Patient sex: F
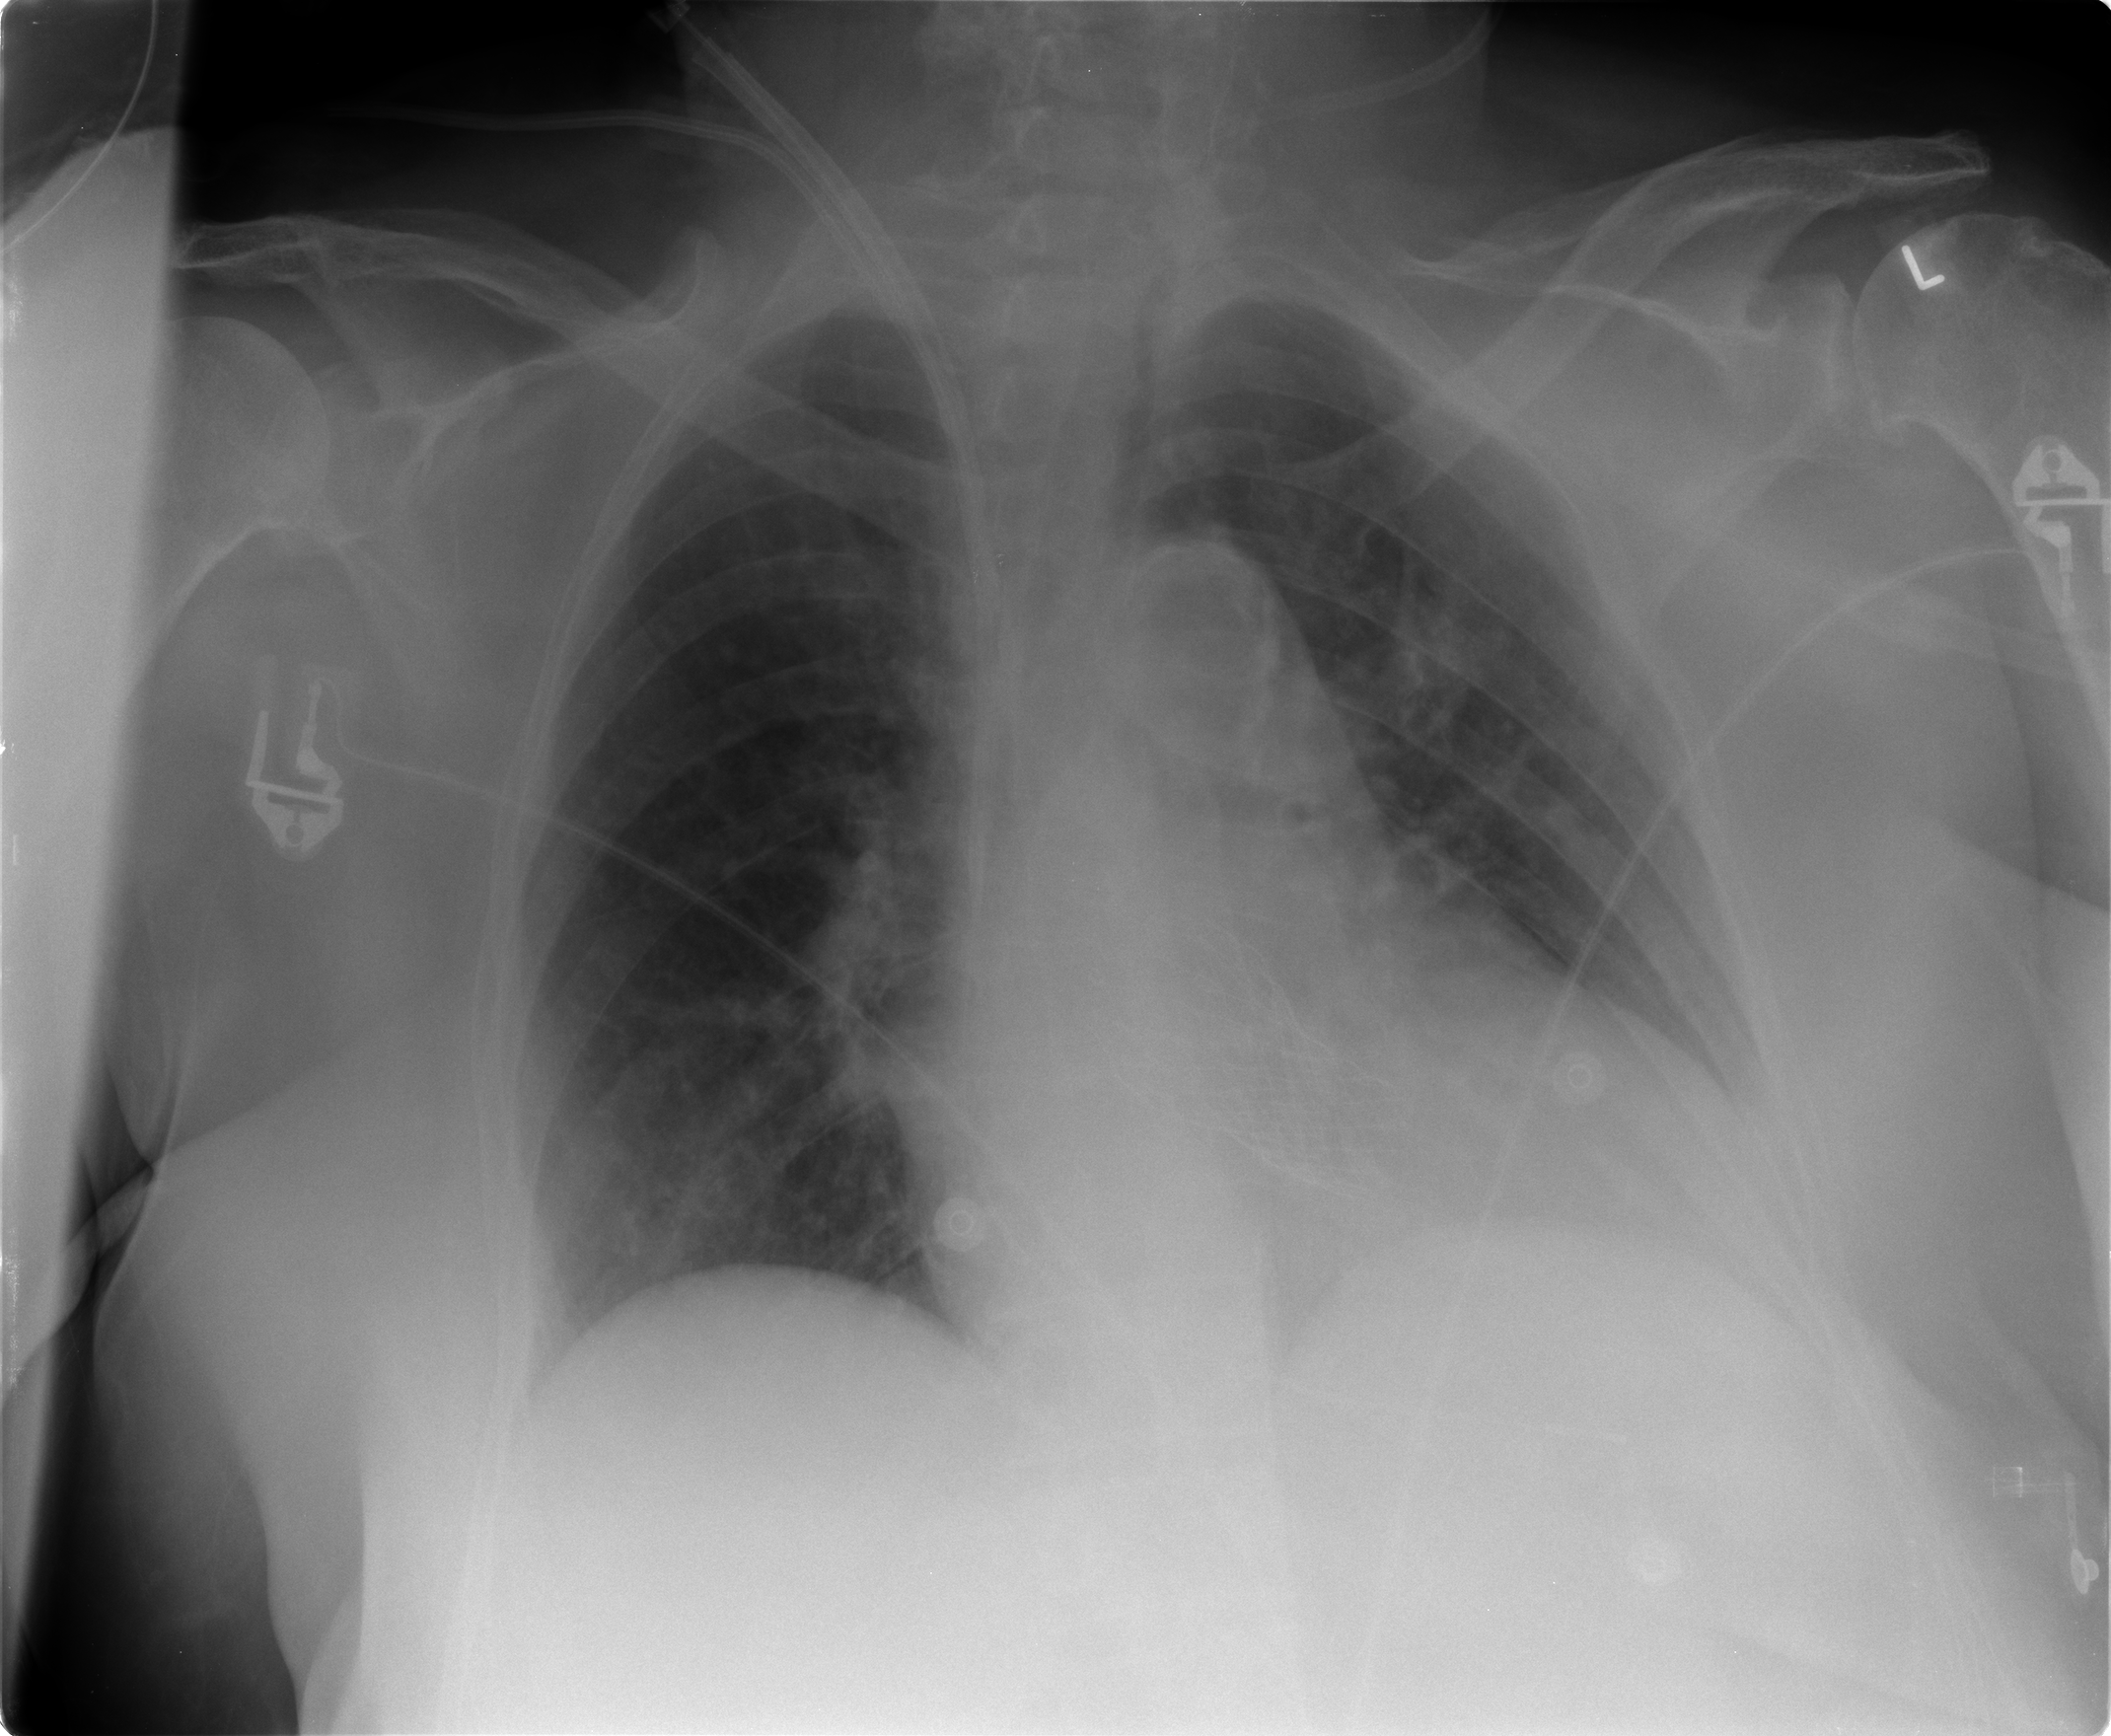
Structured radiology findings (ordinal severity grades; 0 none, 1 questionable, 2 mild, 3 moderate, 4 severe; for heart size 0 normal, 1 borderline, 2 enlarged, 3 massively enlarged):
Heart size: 2
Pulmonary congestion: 2
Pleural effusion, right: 0
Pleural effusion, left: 1
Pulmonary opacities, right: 0
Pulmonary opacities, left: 1
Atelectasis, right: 0
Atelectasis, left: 1